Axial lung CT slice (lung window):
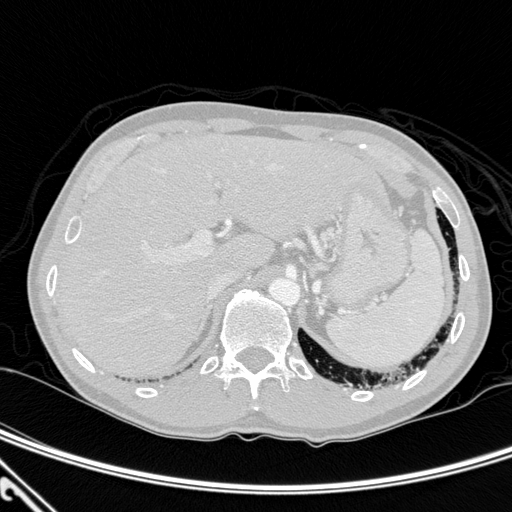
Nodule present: no